Question: As the title states, a strange visual bug keeps happening with my pixel art program. When I scale down using 'pushMatrix()', 'scale()' and 'popMatrix()'. I can't really describe the bug, so I got a screenshot of it (the bug is the strange white lines in between pixels).

Code:
'''
<!DOCTYPE html>
<html>
<head>
<meta charset="utf-8">
<title>Pixel Art Drawer & Importer</title>
</head>
<body>
<canvas id="mycanvas"></canvas>
<input type="text" id="color1" value="100" maxlength="3">
<input type="text" id="color2" value="100" maxlength="3">
<input type="text" id="color3" value="100" maxlength="3">
<p>You can import the pixel art textures into a game or program with this <a href="https://www.khanacademy.org/computer-programming/example-pixel-art/5355812004872192">code</a>.</p>
<script src="https://cdn.jsdelivr.net/processing.js/1.4.8/processing.min.js"></script>
<script>
var sketchProc = function(processingInstance) {
with(processingInstance) {
size(400, 400);
frameRate(30);
// HOW TO USE
// Pick a grid size with the grid variable below
// Change the color variable below to whatever
// There is no eraser, becaue I couldn't figure out how to make it work.
var gridSize = 16;
var pixels = [];
var alreadyExists;
var color1 = document.getElementById('color1');
var color2 = document.getElementById('color2');
var color3 = document.getElementById('color3');
background(255, 255, 255);
for (var i = 0; i < gridSize; i++) {
stroke(0, 0, 0);
line(400 / gridSize * i, 0, 400 / gridSize * i, 400);
line(0, 400 / gridSize * i, 400, 400 / gridSize * i);
}
var update = function() {
background(255, 255, 255);
for (var i = 0; i < gridSize; i++) {
stroke(0, 0, 0);
line(400 / gridSize * i, 0, 400 / gridSize * i, 400);
line(0, 400 / gridSize * i, 400, 400 / gridSize * i);
}
for (var i = 0; i < pixels.length; i++) {
noStroke();
pushMatrix();
scale(0.5);
fill(pixels[i][2][0], pixels[i][2][1], pixels[i][2][2]);
rect(pixels[i][0] * (400 / gridSize), pixels[i][1] * (400 / gridSize), 400 / gridSize, 400 / gridSize);
popMatrix();
}
document.getElementById("output").innerHTML = pixels;
};
var mousePressed = mouseDragged = function() {
alreadyExists = false;
closestPixel = [ceil(mouseX / (400 / gridSize)) - 1, ceil(mouseY / (400 / gridSize)) - 1, [color1.value, color2.value, color3.value]];
for (var i = 0; i < pixels.length; i++) {
if (samePixels(pixels[i], closestPixel)) {
alreadyExists = true;
pixels[i][2] = [color1.value, color2.value, color3.value];
break;
}
}
if (!alreadyExists) {
pixels.push(closestPixel);
}
update();
};
var samePixels = function(p1, p2) {
var samePosition = p1[0] === p2[0] && p1[1] === p2[1];
if (!samePosition) {
return false;
}
return true;
};
}
};
var canvas = document.getElementById("mycanvas");
// Pass the function sketchProc (defined in myCode.js) to Processing's constructor.
var processingInstance = new Processing(canvas, sketchProc);
</script>
<p id="output" style="color:red">This is where the output will appear.</p>
</body>
</html>
'''
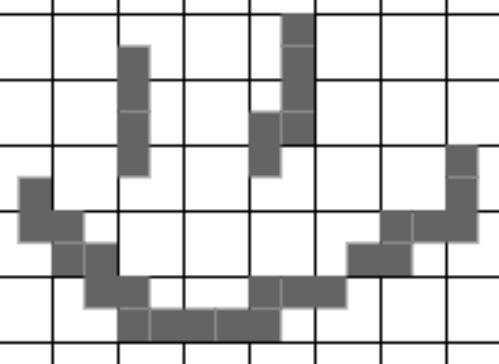
Answer: Looks like a case of the program doing what you tell it to do, not you want it to do :)
The 'pushMatrix() / scale() / popMatrix()' part you're using applies to how each "pixel" block is rendered (including the stroke which is what you're noticing), but doesn't affect any of the mouse cursor logic.
One option would be to simply half the 'rect()' x, y values and size:
e.g.
'''
for (var i = 0; i < pixels.length; i++) {
noStroke();
// pushMatrix();
// scale(0.5);
fill(pixels[i][2][0], pixels[i][2][1], pixels[i][2][2]);
rect(pixels[i][0] * (400 / gridSize) / 2, pixels[i][1] * (400 / gridSize) / 2, 400 / gridSize / 2, 400 / gridSize / 2);
// popMatrix();
}
'''
Note the above is just the relevant 'for' loop in 'update()': hopefully the idea is clearly illustrated.
You can also take this scale into account throughout the code, including in the mouse interation (which can be constrained):
'''
<!DOCTYPE html>
<html>
<head>
<meta charset="utf-8">
<title>Pixel Art Drawer & Importer</title>
</head>
<body>
<canvas id="mycanvas"></canvas>
<input type="text" id="color1" value="100" maxlength="3">
<input type="text" id="color2" value="100" maxlength="3">
<input type="text" id="color3" value="100" maxlength="3">
<p>You can import the pixel art textures into a game or program with this <a href="https://www.khanacademy.org/computer-programming/example-pixel-art/5355812004872192">code</a>.</p>
<script src="https://cdn.jsdelivr.net/processing.js/1.4.8/processing.min.js"></script>
<script>
var sketchProc = function(processingInstance) {
with(processingInstance) {
size(400, 400);
var scaleFactor = 0.5;
var gridWidth = width * scaleFactor;
var gridHeight = height * scaleFactor;
frameRate(30);
// HOW TO USE
// Pick a grid size with the grid variable below
// Change the color variable below to whatever
// There is no eraser, becaue I couldn't figure out how to make it work.
var gridSize = 16;
var pixels = [];
var alreadyExists;
var color1 = document.getElementById('color1');
var color2 = document.getElementById('color2');
var color3 = document.getElementById('color3');
var update = function() {
background(255, 255, 255);
for (var i = 0; i < gridSize; i++) {
stroke(0, 0, 0);
line(gridWidth / gridSize * i, 0, gridWidth / gridSize * i, gridWidth);
line(0, gridHeight / gridSize * i, gridHeight, gridHeight / gridSize * i);
}
for (var i = 0; i < pixels.length; i++) {
noStroke();
// pushMatrix();
// scale(0.5);
fill(pixels[i][2][0], pixels[i][2][1], pixels[i][2][2]);
rect(pixels[i][0] * (gridWidth / gridSize),
pixels[i][1] * (gridHeight / gridSize) ,
gridWidth / gridSize , gridHeight / gridSize);
// popMatrix();
}
document.getElementById("output").innerHTML = pixels;
};
var mousePressed = mouseDragged = function() {
mouseX = constrain(mouseX, 0, gridWidth);
mouseY = constrain(mouseY, 0, gridHeight);
alreadyExists = false;
closestPixel = [ceil(mouseX / (gridWidth / gridSize)) - 1,
ceil(mouseY / (gridHeight / gridSize)) - 1,
[color1.value, color2.value, color3.value]];
for (var i = 0; i < pixels.length; i++) {
if (samePixels(pixels[i], closestPixel)) {
alreadyExists = true;
pixels[i][2] = [color1.value, color2.value, color3.value];
break;
}
}
if (!alreadyExists) {
pixels.push(closestPixel);
}
update();
};
var samePixels = function(p1, p2) {
var samePosition = p1[0] === p2[0] && p1[1] === p2[1];
if (!samePosition) {
return false;
}
return true;
};
}
};
var canvas = document.getElementById("mycanvas");
// Pass the function sketchProc (defined in myCode.js) to Processing's constructor.
var processingInstance = new Processing(canvas, sketchProc);
</script>
<p id="output" style="color:red">This is where the output will appear.</p>
</body>
</html>
'''